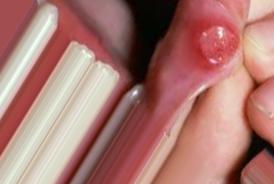
Condition: Mouth Ulcer